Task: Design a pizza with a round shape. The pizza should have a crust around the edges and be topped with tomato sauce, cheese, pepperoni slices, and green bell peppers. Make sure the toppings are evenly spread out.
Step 339:
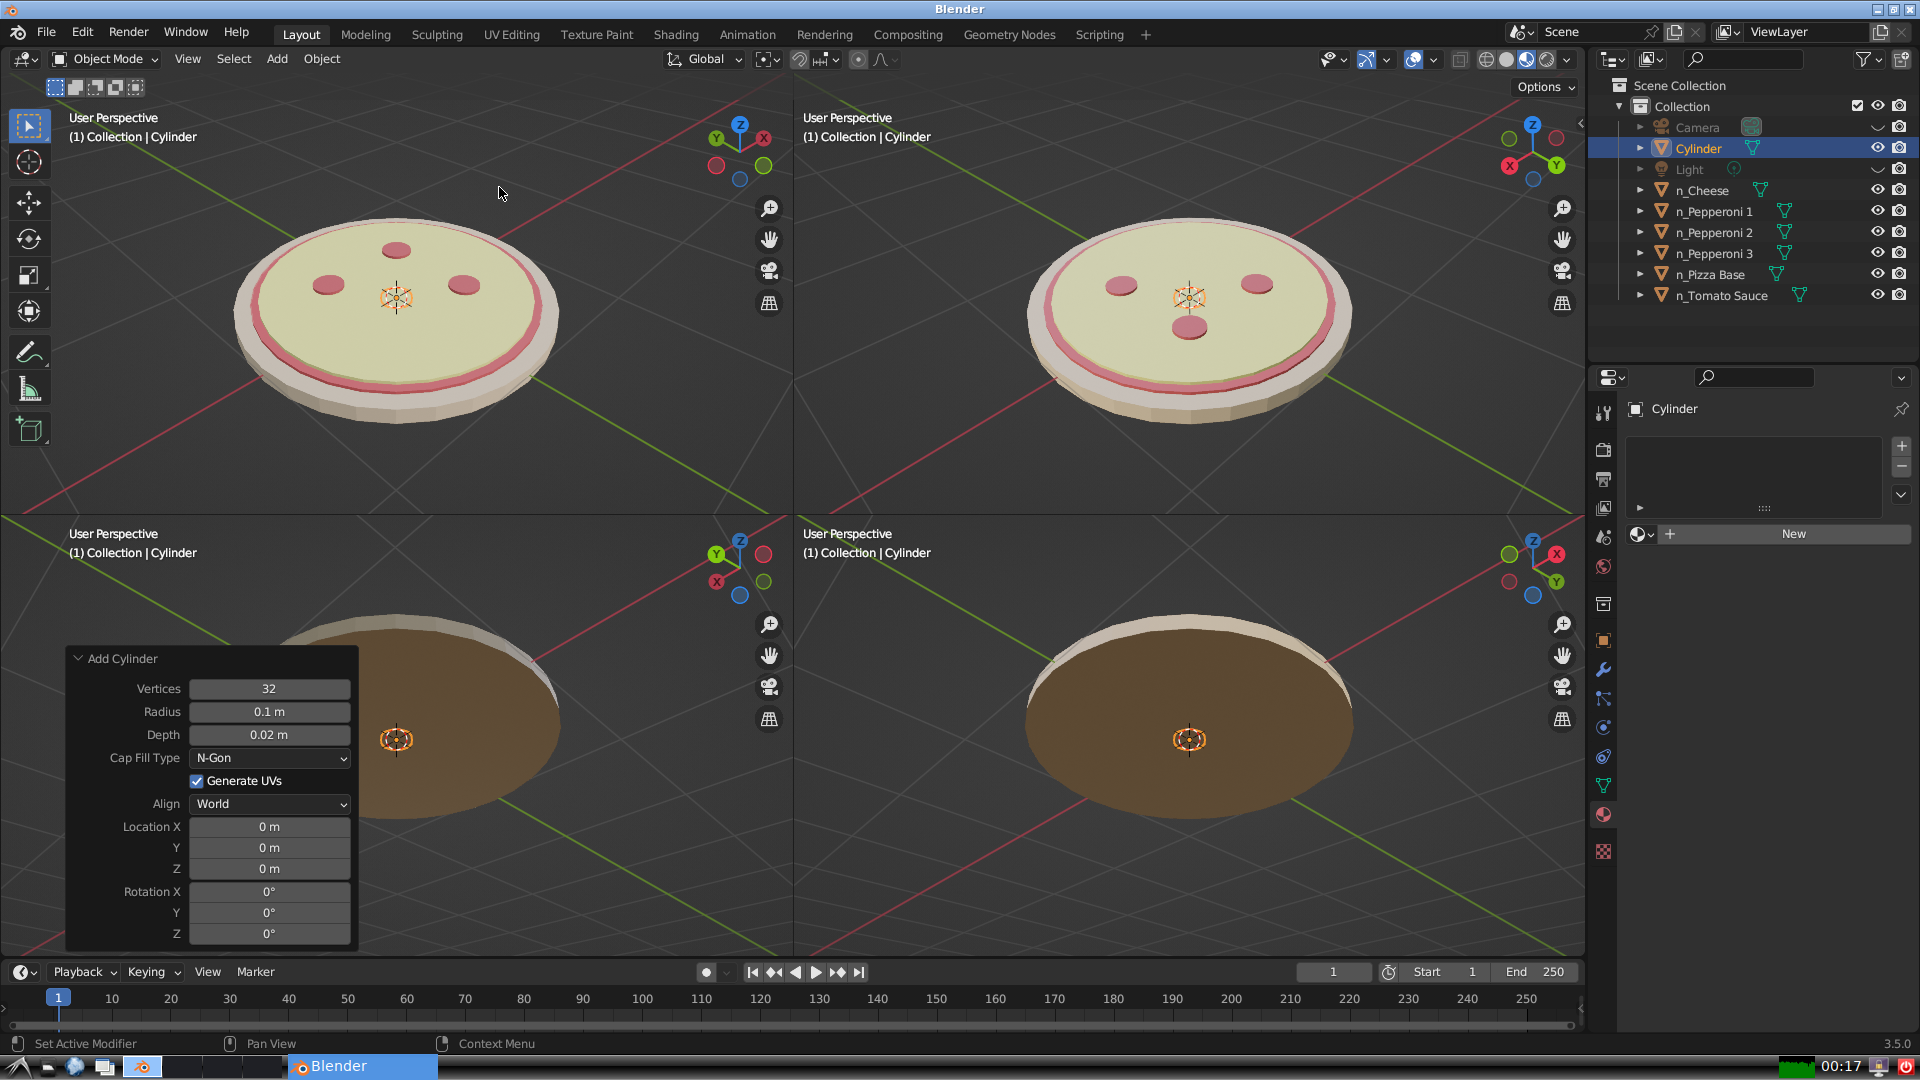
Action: {"mouse_move": [270, 708]}